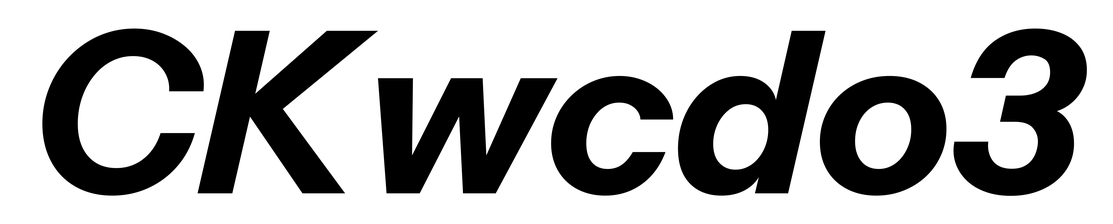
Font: InstrumentSans-Italic_Bold_Italic